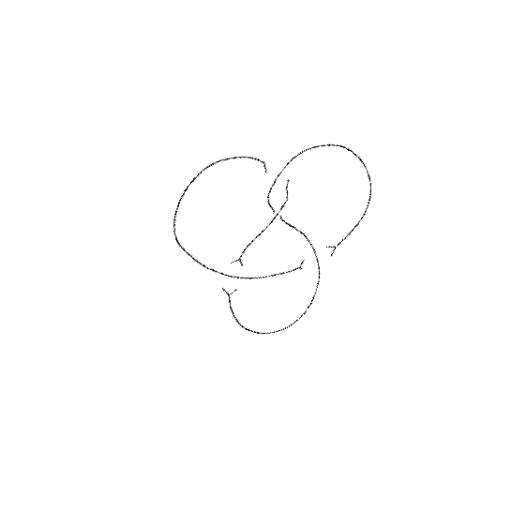
Crossing number: 4